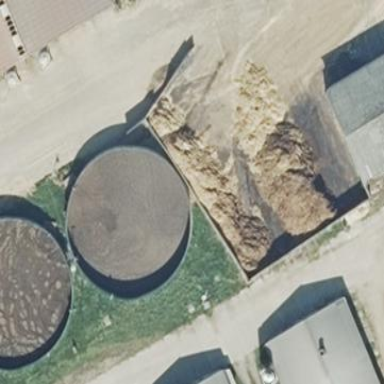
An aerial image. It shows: Storage tank building.